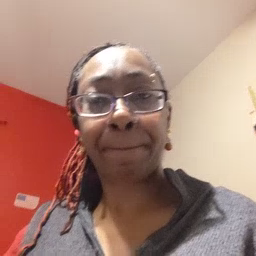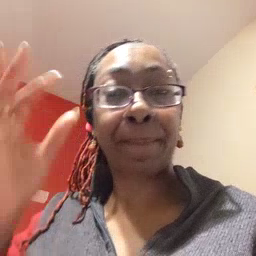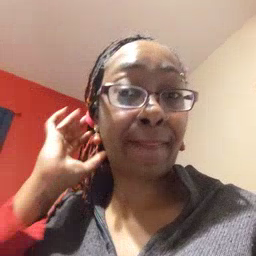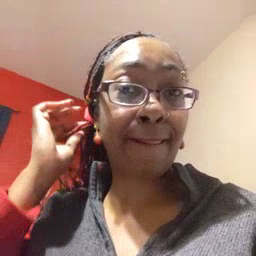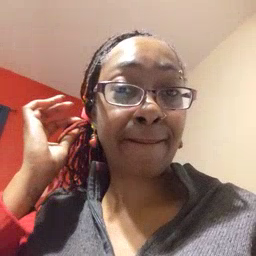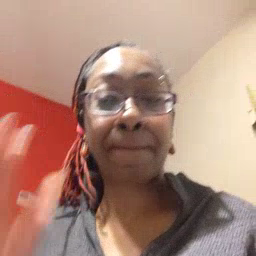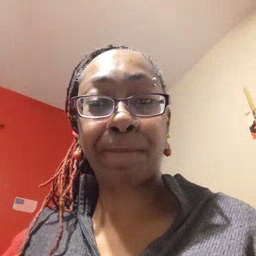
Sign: hair